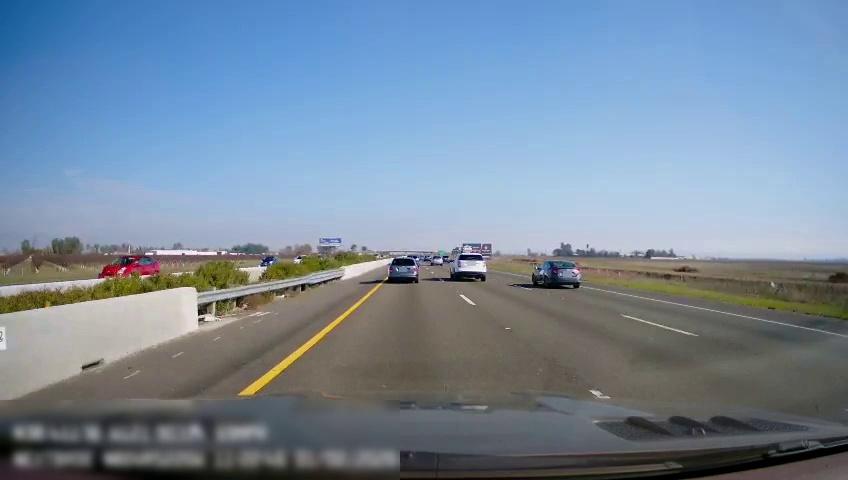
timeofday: Day
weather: Sunny
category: Drivable Space
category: Vehicles | Car
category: Vehicles | SUV
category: Vehicles | Car
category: Vehicles | SUV
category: Vehicles | SUV
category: Vehicles | SUV
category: Vehicles | SUV
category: Vehicles | SUV
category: Lanes | Current Lane
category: Lanes | Current Lane
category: Lanes | Alternate Lane
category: Lanes | Alternate Lane